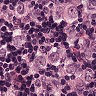
Metastatic tissue present: yes